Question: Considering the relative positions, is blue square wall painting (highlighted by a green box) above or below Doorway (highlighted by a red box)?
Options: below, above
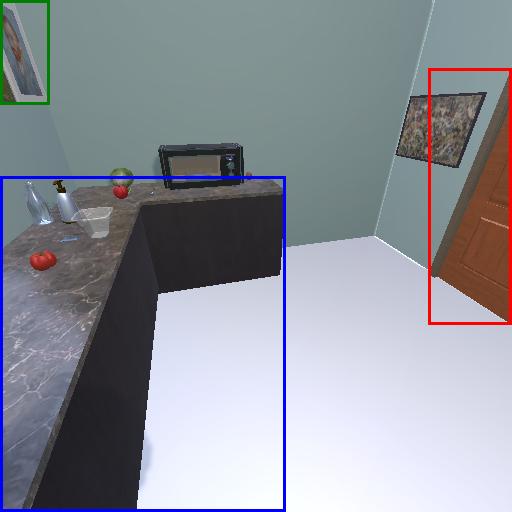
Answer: below